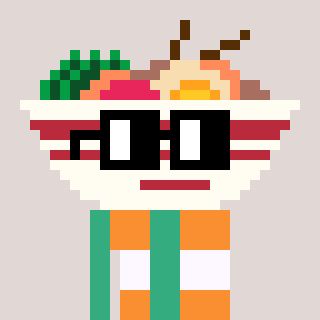
a pixel art character with square black glasses, a noodles-shaped head and a teal-colored body on a warm background